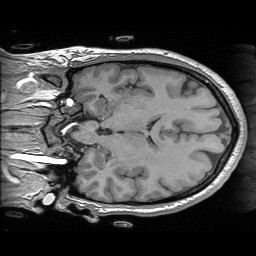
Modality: T1w
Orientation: coronal